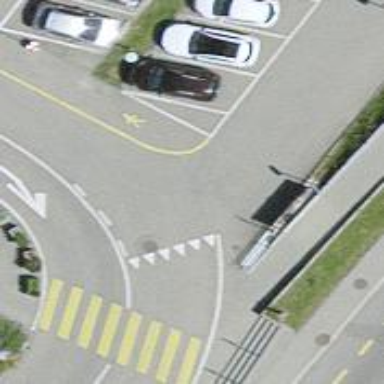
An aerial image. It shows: Parking aisle designated as service road.